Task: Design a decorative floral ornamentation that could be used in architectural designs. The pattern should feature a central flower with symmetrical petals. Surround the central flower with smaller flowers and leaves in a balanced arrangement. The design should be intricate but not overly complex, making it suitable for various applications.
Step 1362:
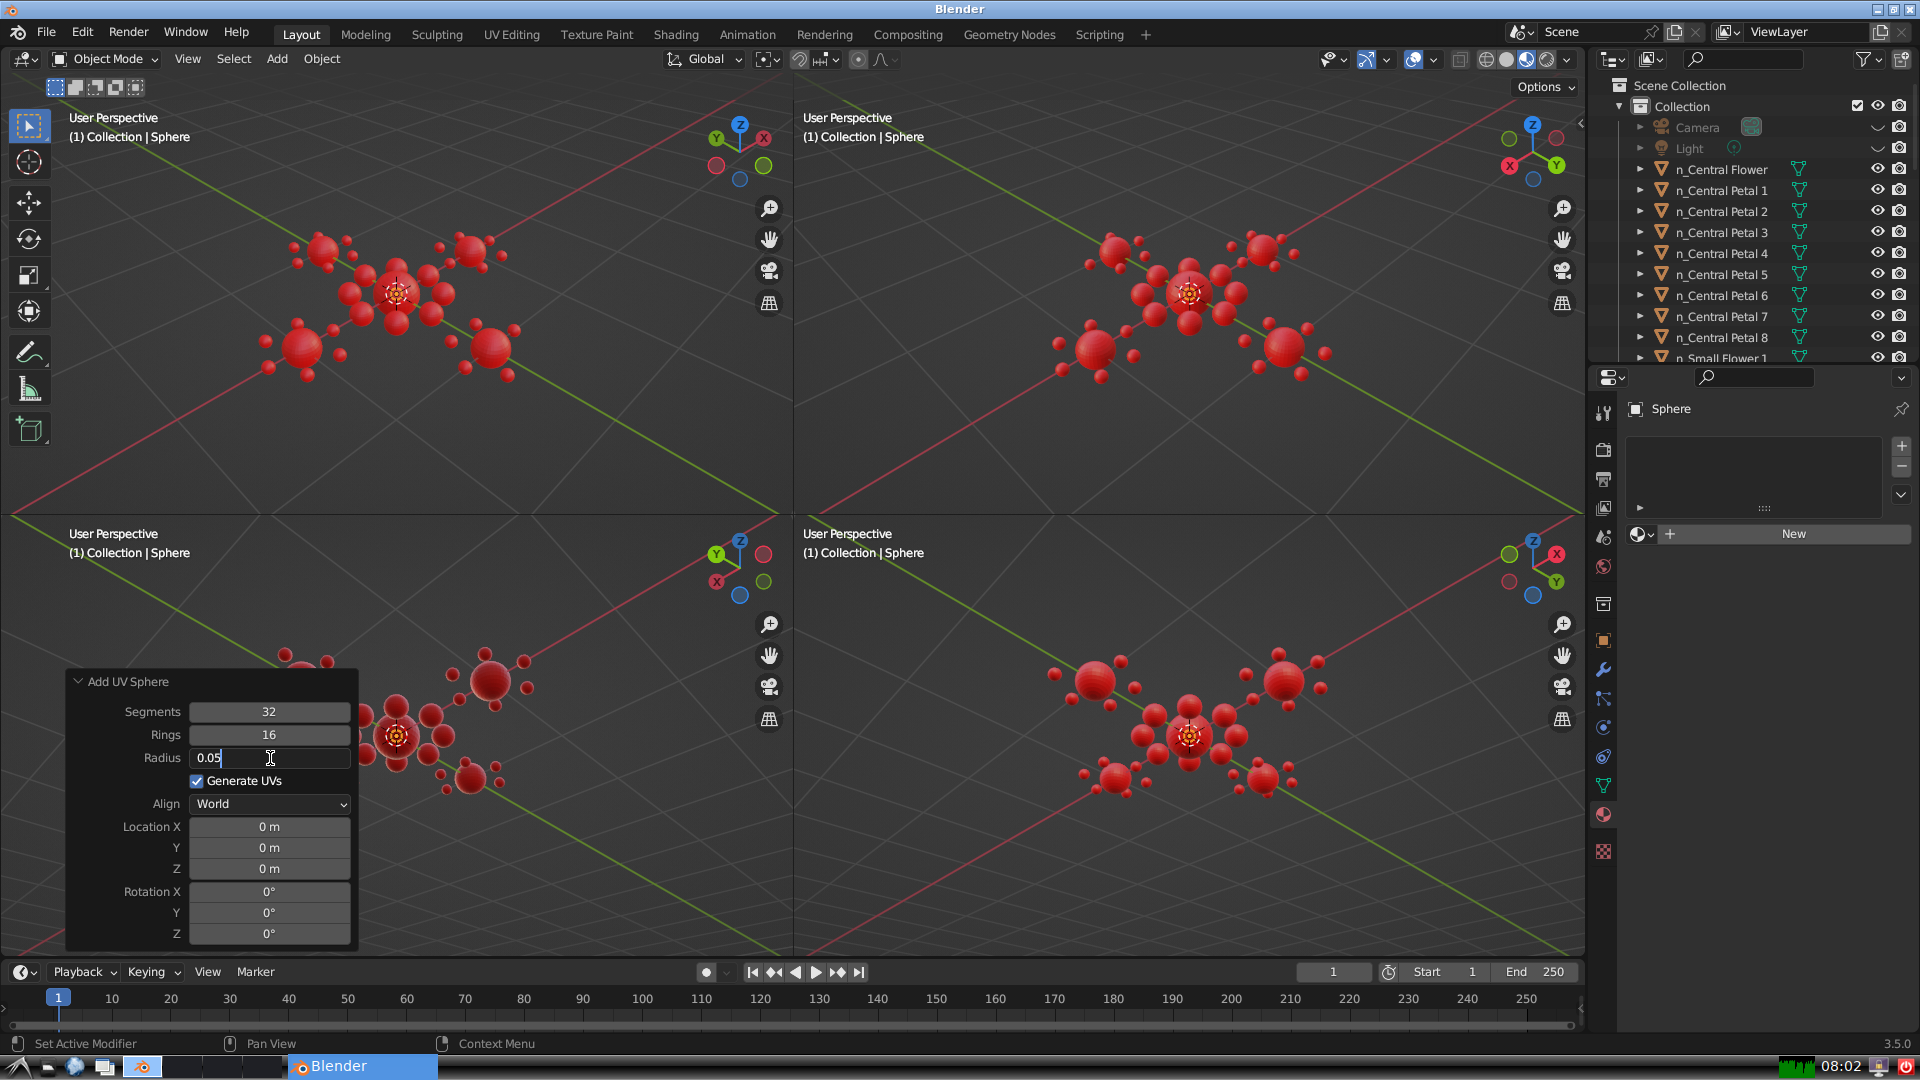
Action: {"key_press": ['Return']}